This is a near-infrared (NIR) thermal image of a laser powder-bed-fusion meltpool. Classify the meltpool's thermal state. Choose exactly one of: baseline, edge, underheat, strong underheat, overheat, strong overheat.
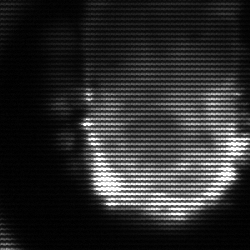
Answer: baseline